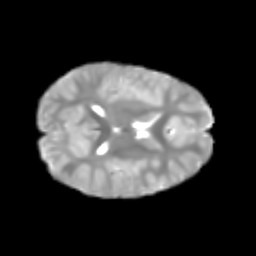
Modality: T2w
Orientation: axial
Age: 6
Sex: male
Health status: healthy